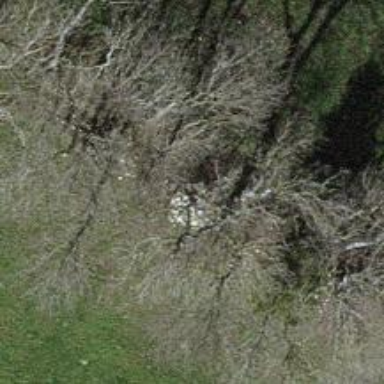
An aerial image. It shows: Single tag "natural: tree."